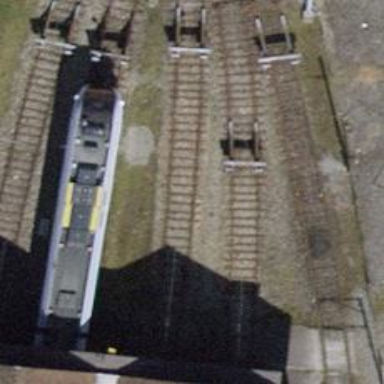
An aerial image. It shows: Single disused railway track.